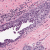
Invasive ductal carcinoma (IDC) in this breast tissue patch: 0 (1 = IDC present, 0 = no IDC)